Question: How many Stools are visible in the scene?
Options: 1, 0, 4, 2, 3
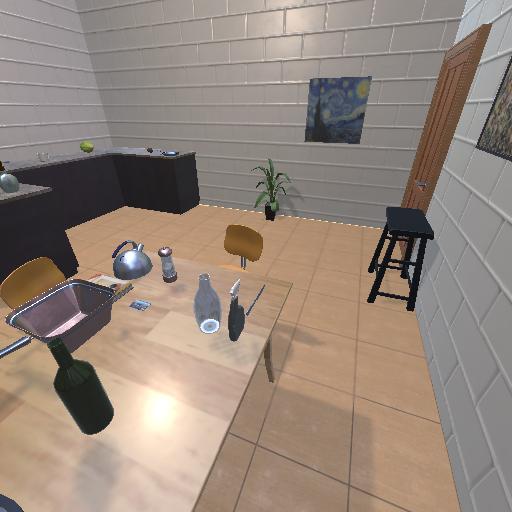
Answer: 1